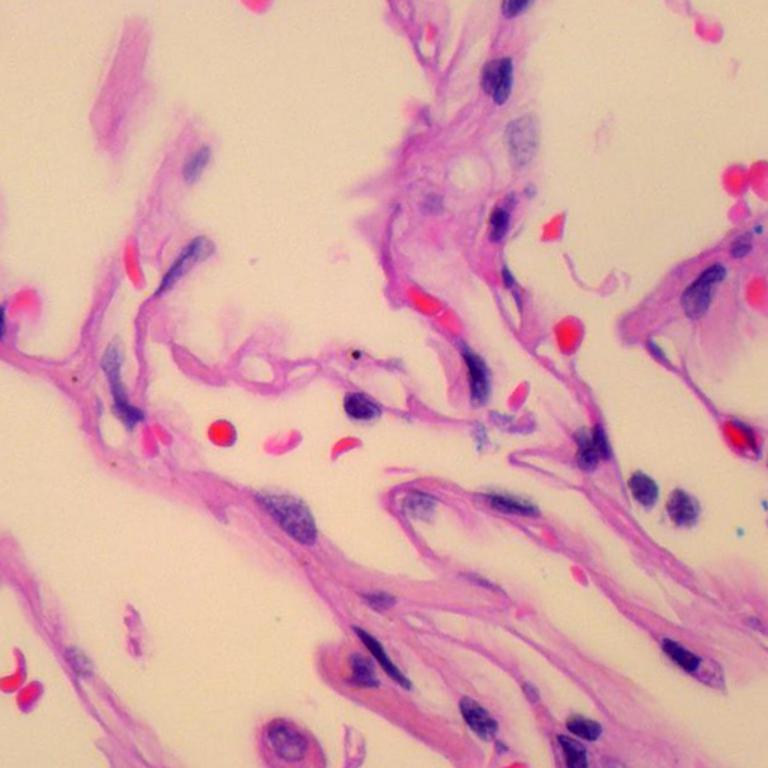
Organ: lung
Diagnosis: benign